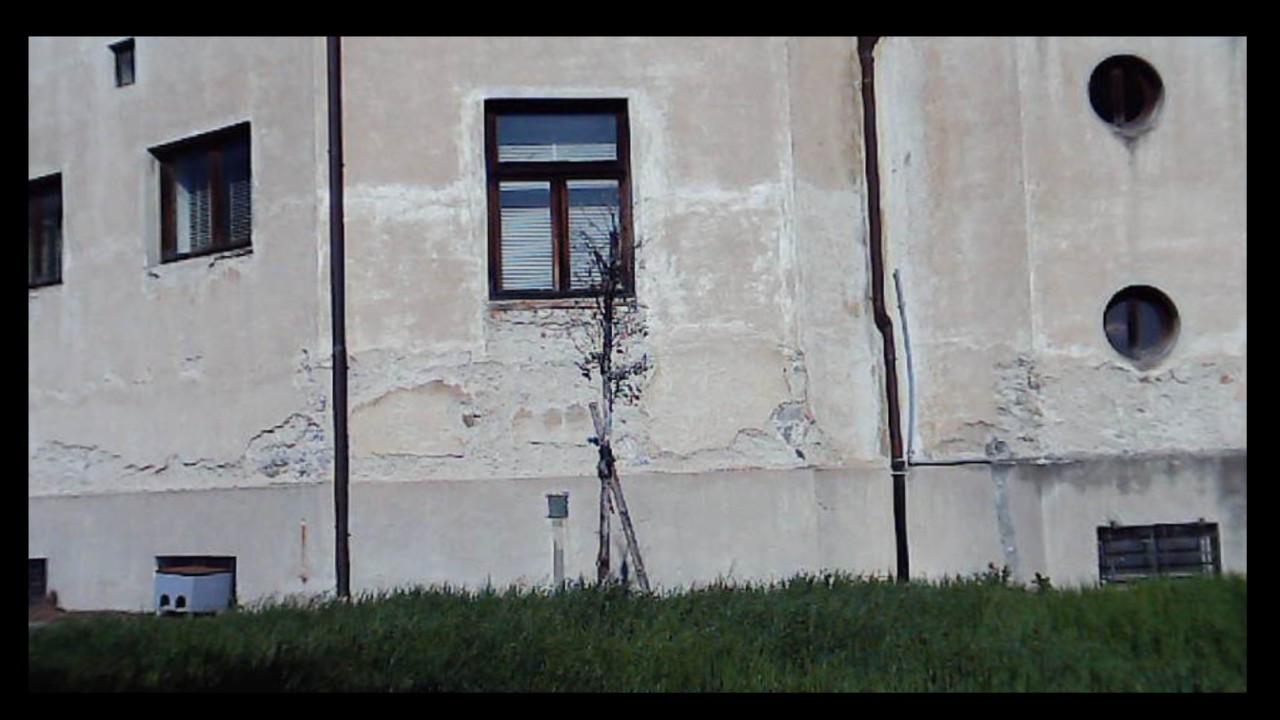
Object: Betafpv air75